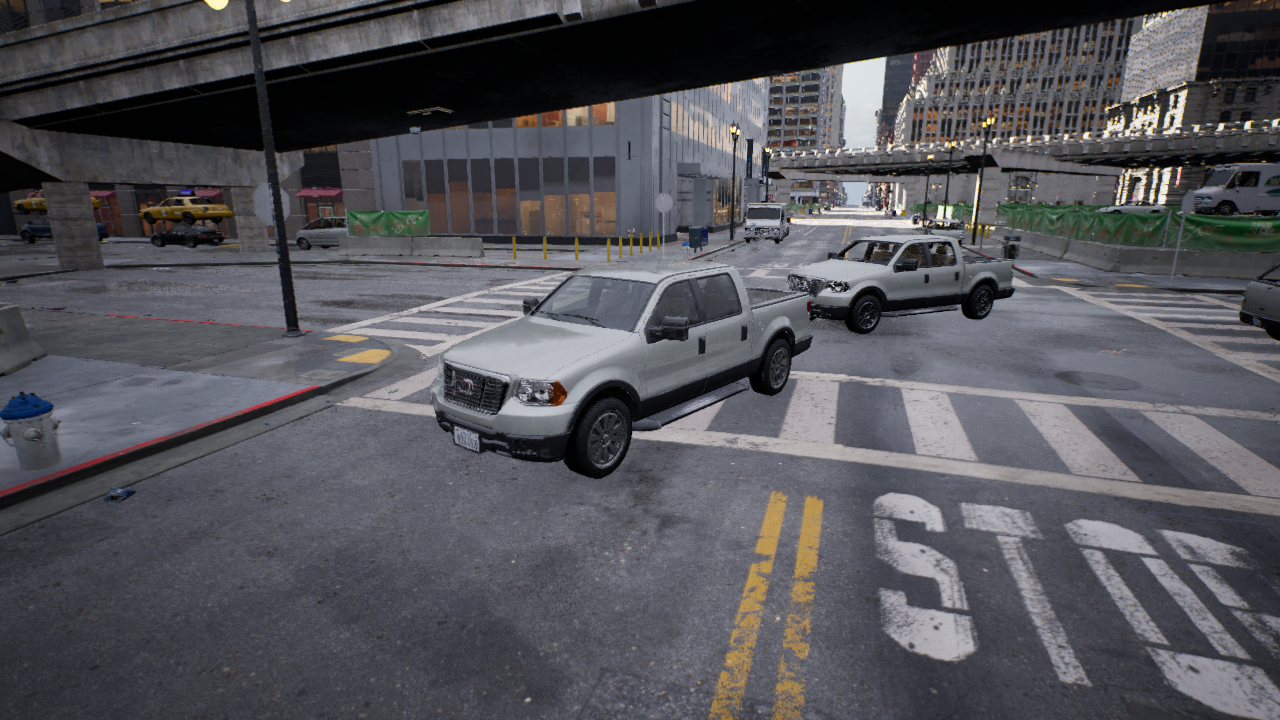
Venue: intersection
Lighting: clear day
Vehicle rig: pickup